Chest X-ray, AP view. Patient: 20 years old, sex M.
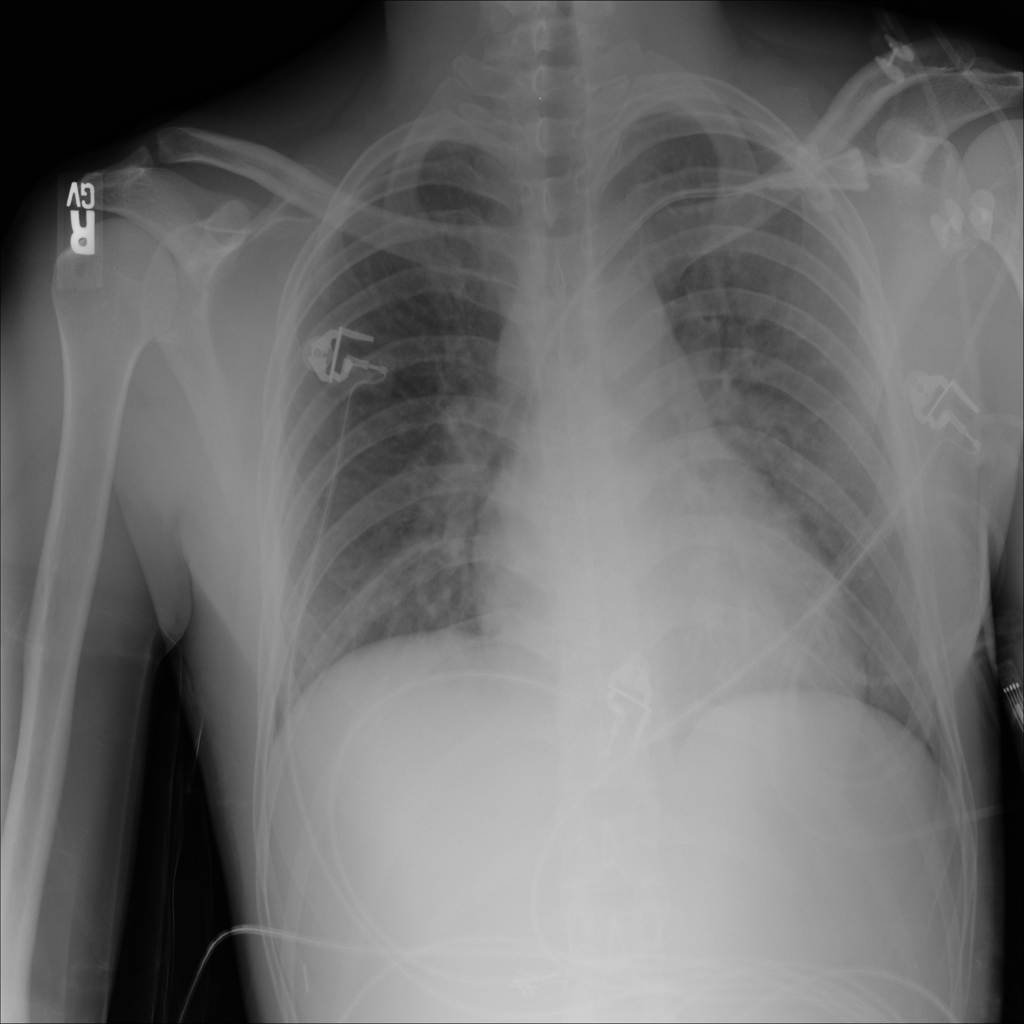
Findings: Infiltration